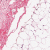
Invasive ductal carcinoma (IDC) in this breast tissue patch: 0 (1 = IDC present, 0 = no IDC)